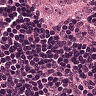
Metastatic tissue present: yes